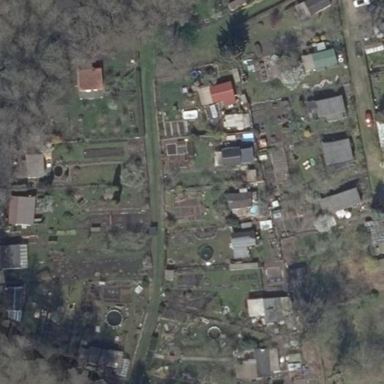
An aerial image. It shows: Allotments area.